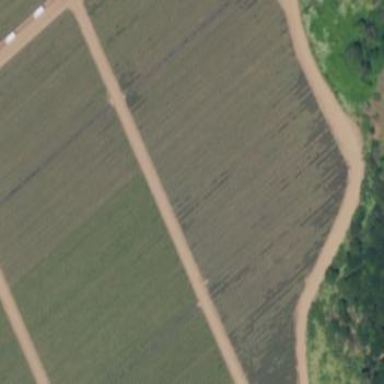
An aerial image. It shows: Farmland used for cultivating lettuce.